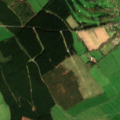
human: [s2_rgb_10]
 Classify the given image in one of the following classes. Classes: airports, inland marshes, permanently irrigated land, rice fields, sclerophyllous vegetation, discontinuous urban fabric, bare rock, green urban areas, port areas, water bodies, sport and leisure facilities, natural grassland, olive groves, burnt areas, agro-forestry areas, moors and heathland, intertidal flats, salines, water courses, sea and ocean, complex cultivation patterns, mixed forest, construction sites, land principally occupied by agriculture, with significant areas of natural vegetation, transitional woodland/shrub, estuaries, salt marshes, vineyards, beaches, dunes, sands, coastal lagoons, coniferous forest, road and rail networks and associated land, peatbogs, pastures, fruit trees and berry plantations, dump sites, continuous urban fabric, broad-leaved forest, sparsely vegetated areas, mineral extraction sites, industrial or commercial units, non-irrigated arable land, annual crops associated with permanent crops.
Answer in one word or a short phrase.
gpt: sport and leisure facilities, pastures, land principally occupied by agriculture, with significant areas of natural vegetation, coniferous forest